Field crop: maize
Growth stage: 2
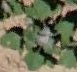
Species: chenopodium